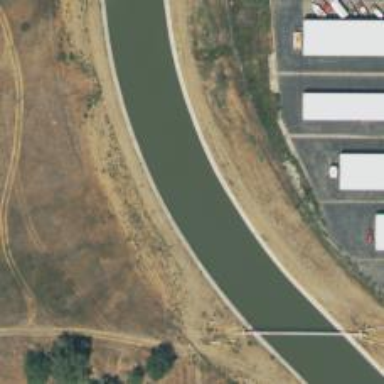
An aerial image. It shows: Canal.